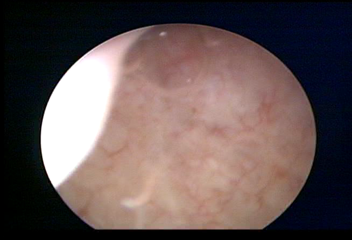
Modality: WLC
Class: Foreign bodies
Subclass: AirBubble
Bladder cancer association: No
Annotated structures: Air bubble